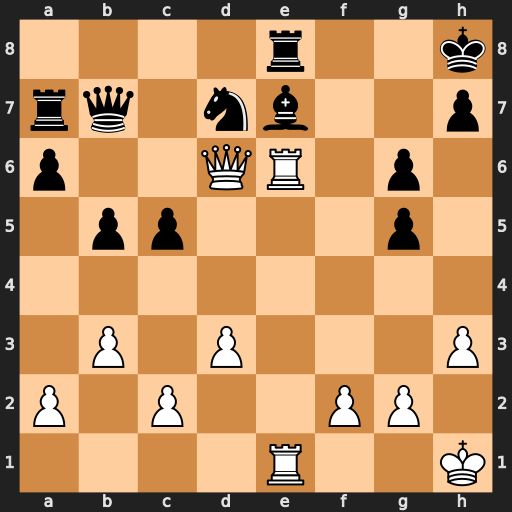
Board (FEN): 4r2k/rq1nb2p/p2QR1p1/1pp3p1/8/1P1P3P/P1P2PP1/4R2K
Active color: w
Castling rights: -
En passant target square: -
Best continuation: Rxe7 Rxe7 Rxe7